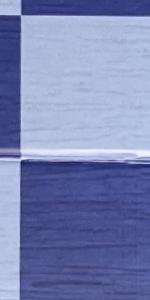
Label: Empty